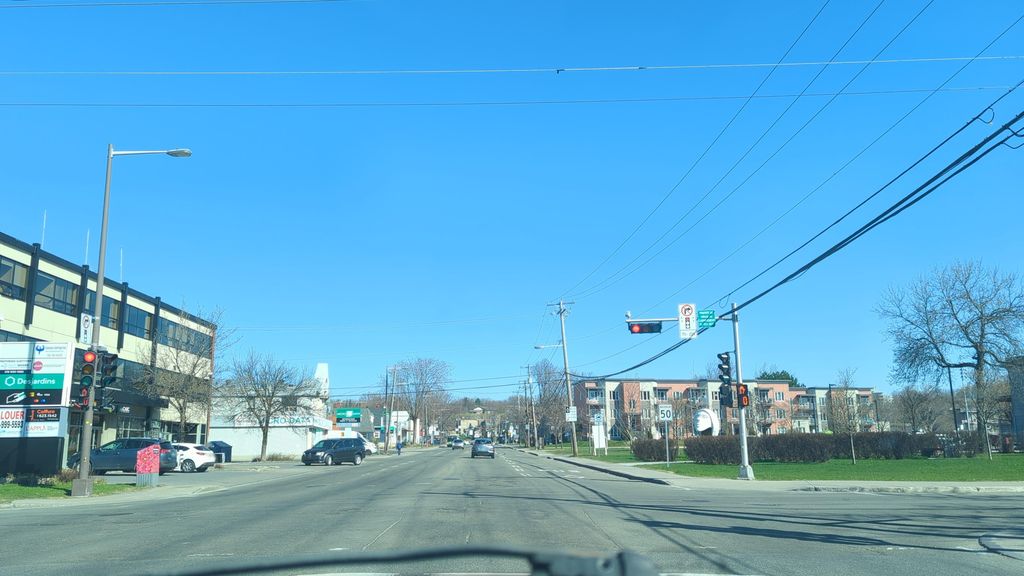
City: quebec_city